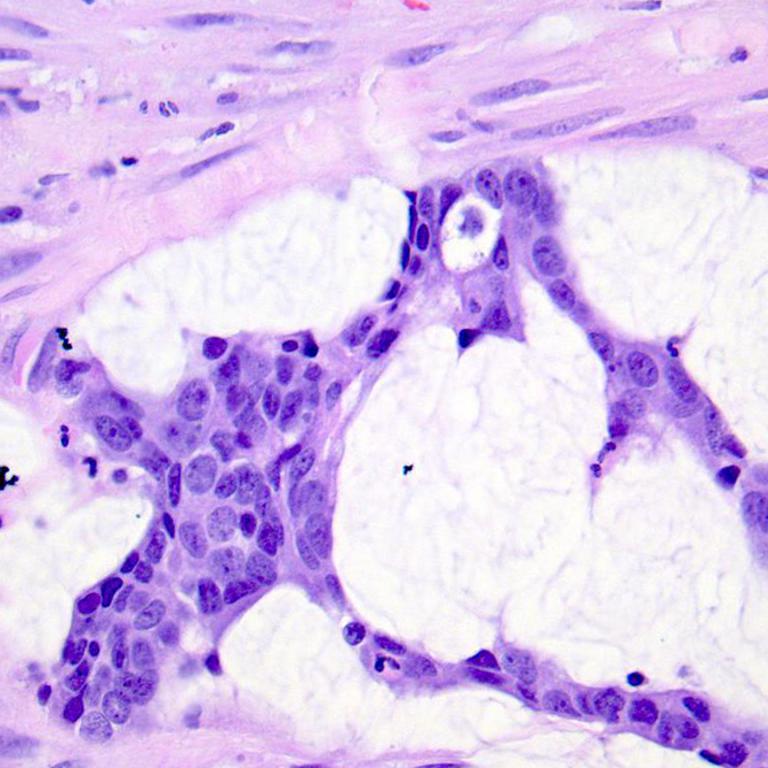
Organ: colon
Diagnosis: adenocarcinomas